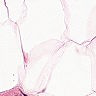
Metastatic tissue present: no